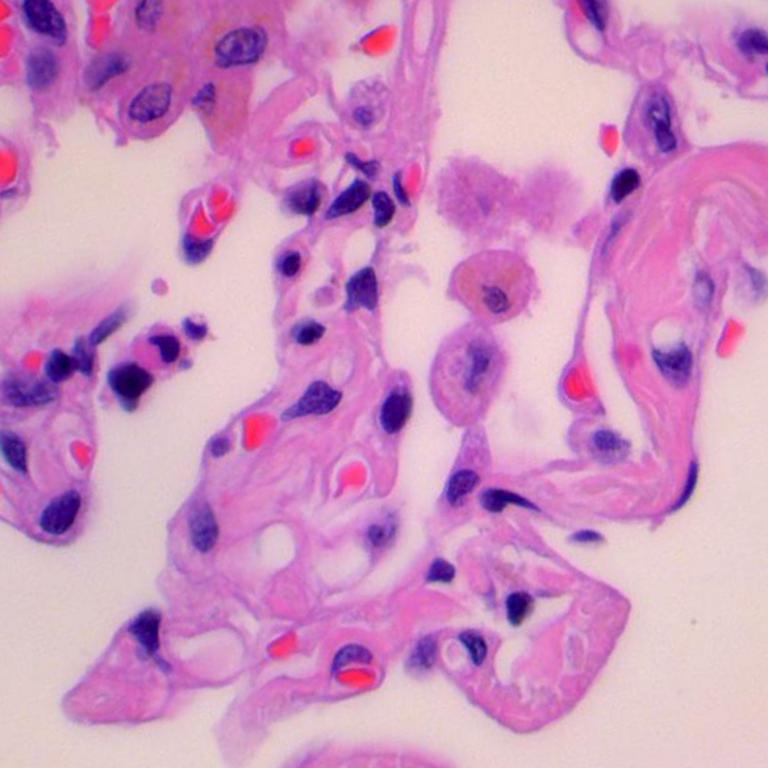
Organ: lung
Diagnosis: benign